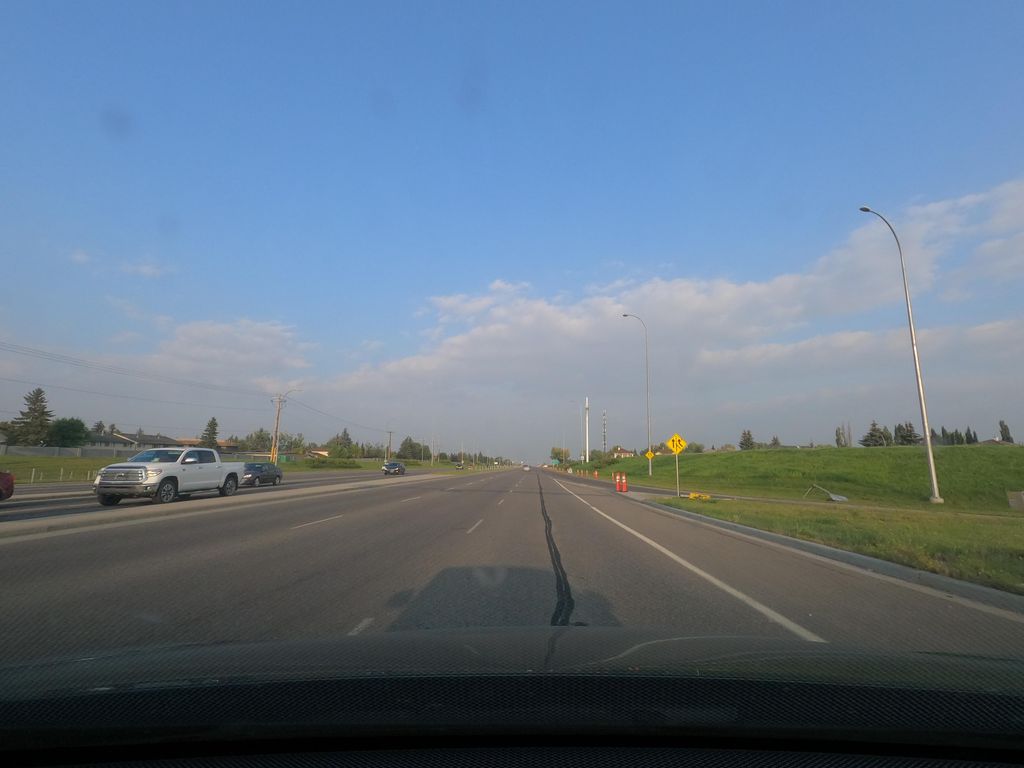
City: calgary